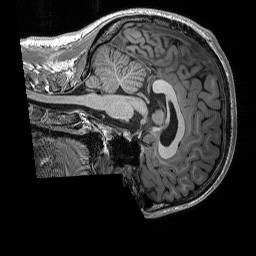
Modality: T1w
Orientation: sagittal
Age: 19
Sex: male
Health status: healthy
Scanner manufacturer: siemens
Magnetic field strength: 3 T
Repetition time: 2.3 s
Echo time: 0.00298 s